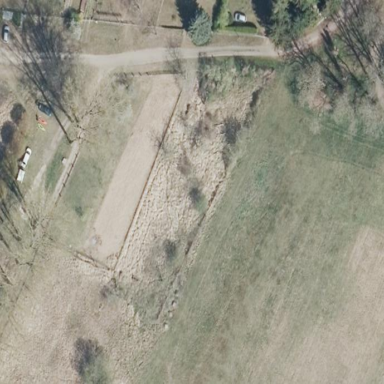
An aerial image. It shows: Fence is in the image.